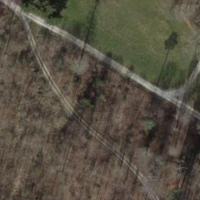
EUNIS habitat code: 44
Species observed at this site:
Anthocharis cardamines
Cardamine pratensis
Capreolus capreolus